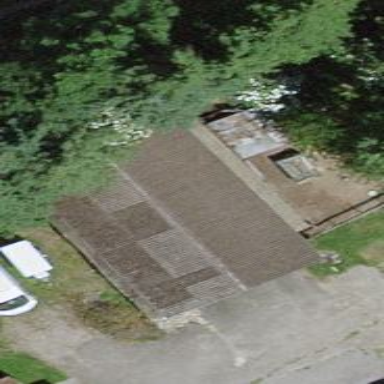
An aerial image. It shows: Garage building.